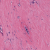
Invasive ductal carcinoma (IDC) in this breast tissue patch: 1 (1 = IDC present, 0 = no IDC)